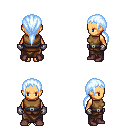
a pixel art fantasy rpg character, female body template, human, tanned skin, leather chest armor, robe skirt, white cyan ponytail hairstyle, metal gloves, maroon shoes, four views (front, back, left, right), 2x2 character sprite sheet, small pixel art, hard edges, no anti-aliasing